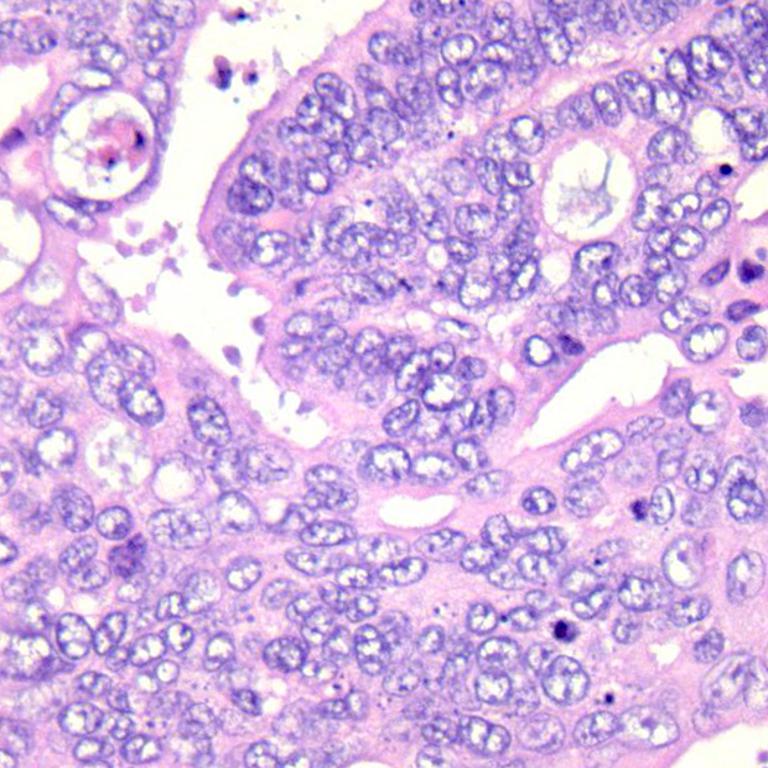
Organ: colon
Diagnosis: adenocarcinomas